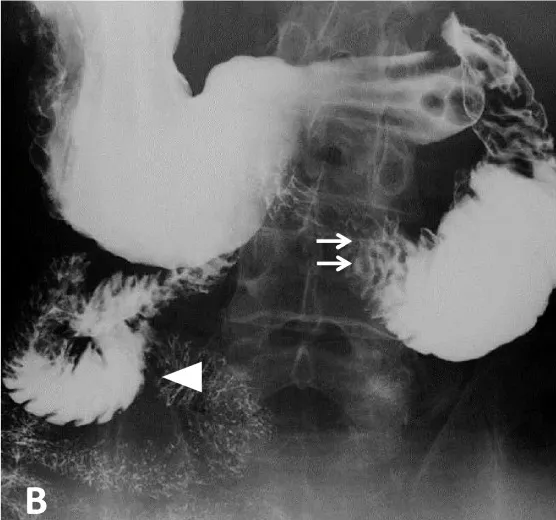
Upper gastrointestinal series. In the prone position, the contrast medium passed through the obstructed part (arrows) of the distal side (arrowheads) (B).
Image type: radiology (x_ray)